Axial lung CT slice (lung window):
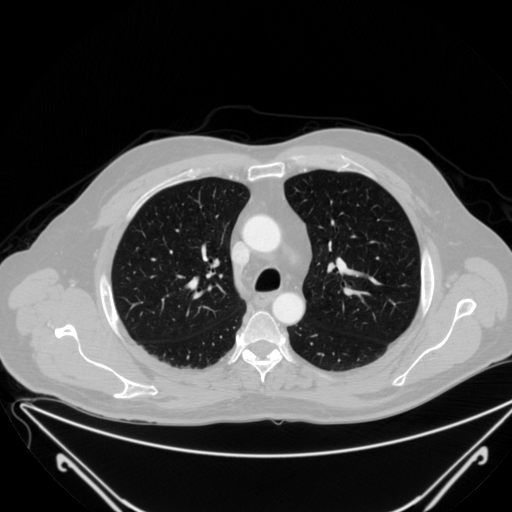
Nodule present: no